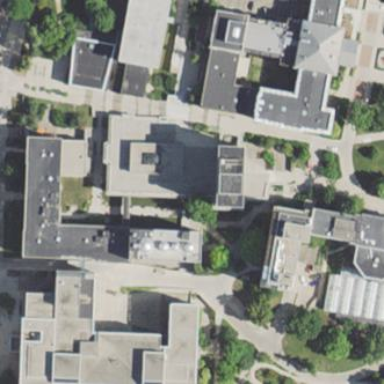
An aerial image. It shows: View of university building.